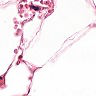
Metastatic tissue present: no